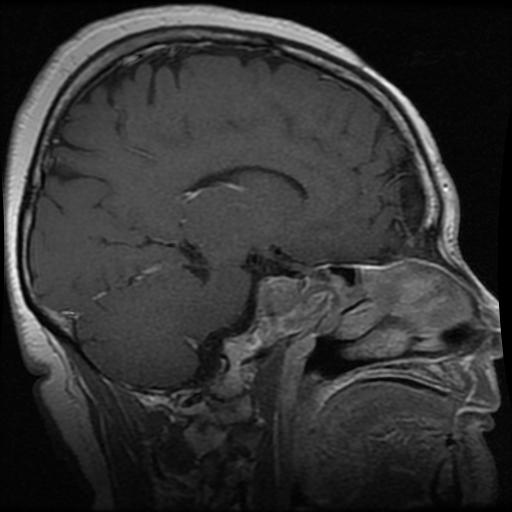
Label: pituitary